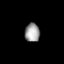
Tissue: prostate
Cell type: Myeloid cells
Senescence score: 0.7716
Nuclear area (px): 275
Mean DAPI intensity: 155.691